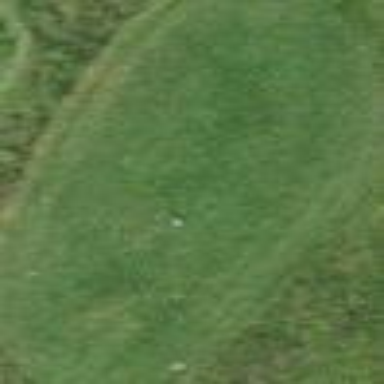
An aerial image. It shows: Golf tee.